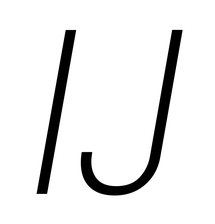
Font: Poppins-ExtraLightItalic